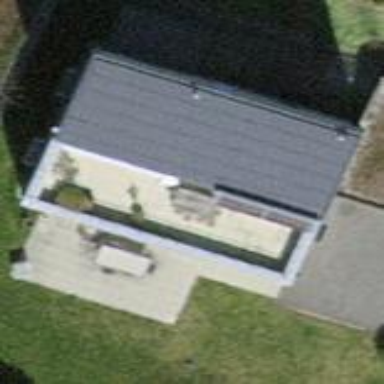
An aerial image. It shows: Detached building.